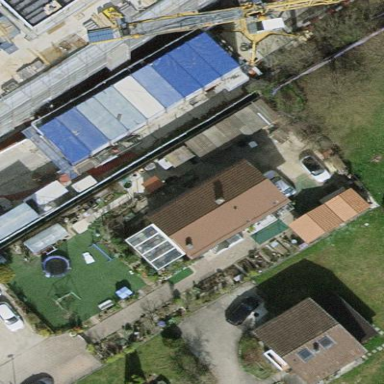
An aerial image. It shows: Garden enclosed by fence.